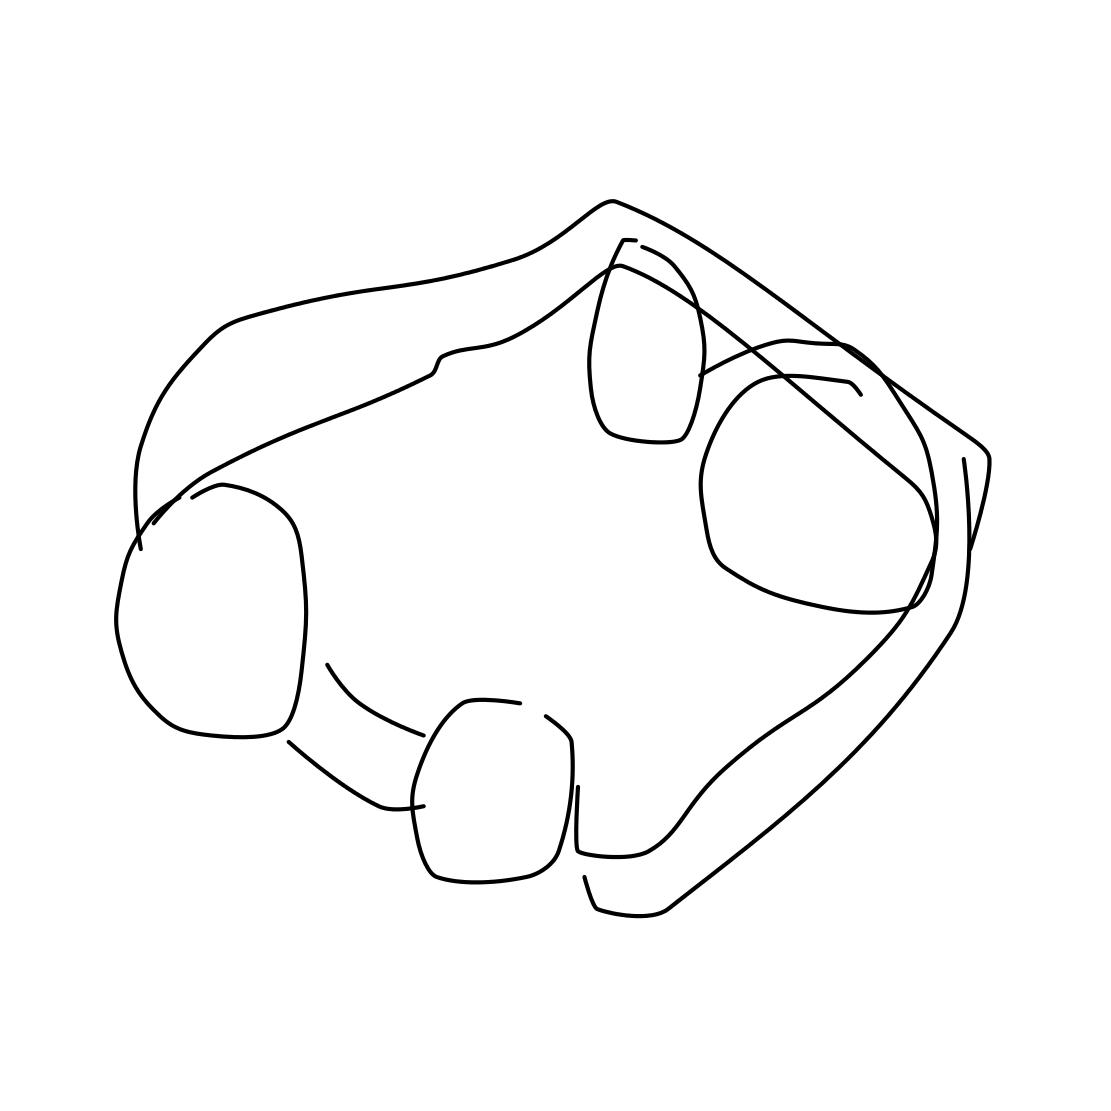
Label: binoculars